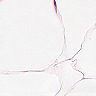
Metastatic tissue present: no